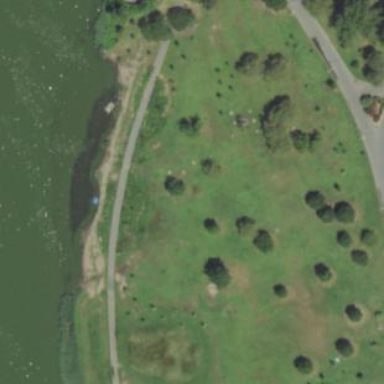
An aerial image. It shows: Picnic site popular for tourists.